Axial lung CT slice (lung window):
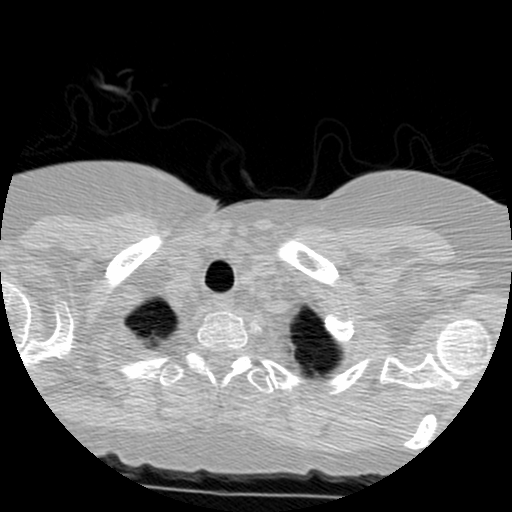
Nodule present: no